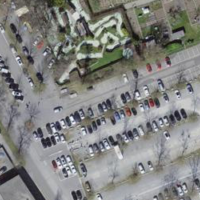
EUNIS habitat code: 54
Species observed at this site:
Prunus spinosa